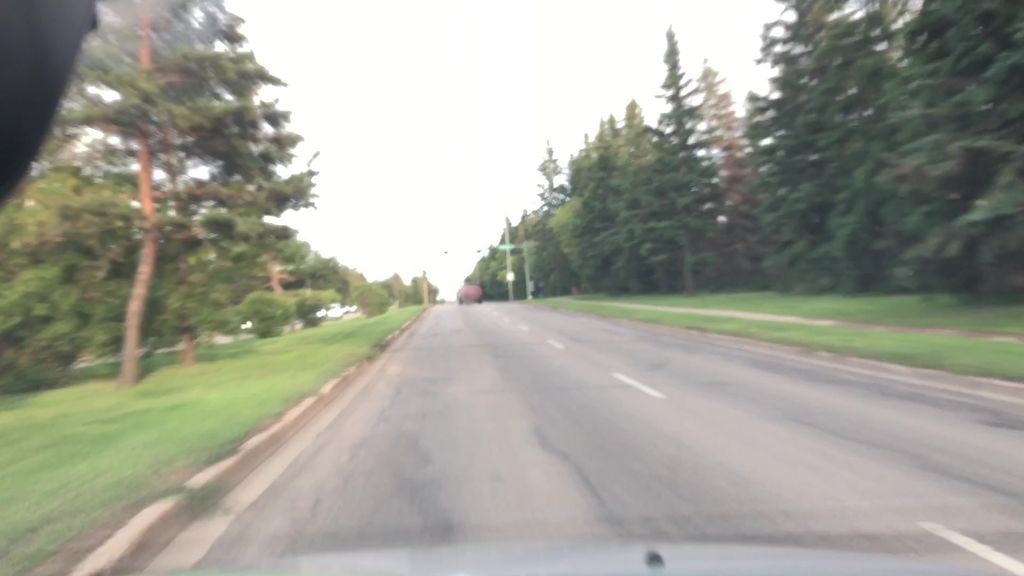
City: edmonton